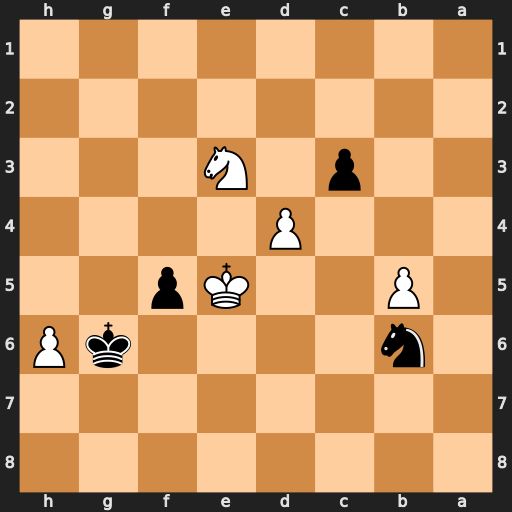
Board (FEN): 8/8/1n4kP/1P2Kp2/3P4/2p1N3/8/8
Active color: b
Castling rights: -
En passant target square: -
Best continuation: Nc4+ Nxc4 c2